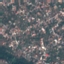
Label: Residential